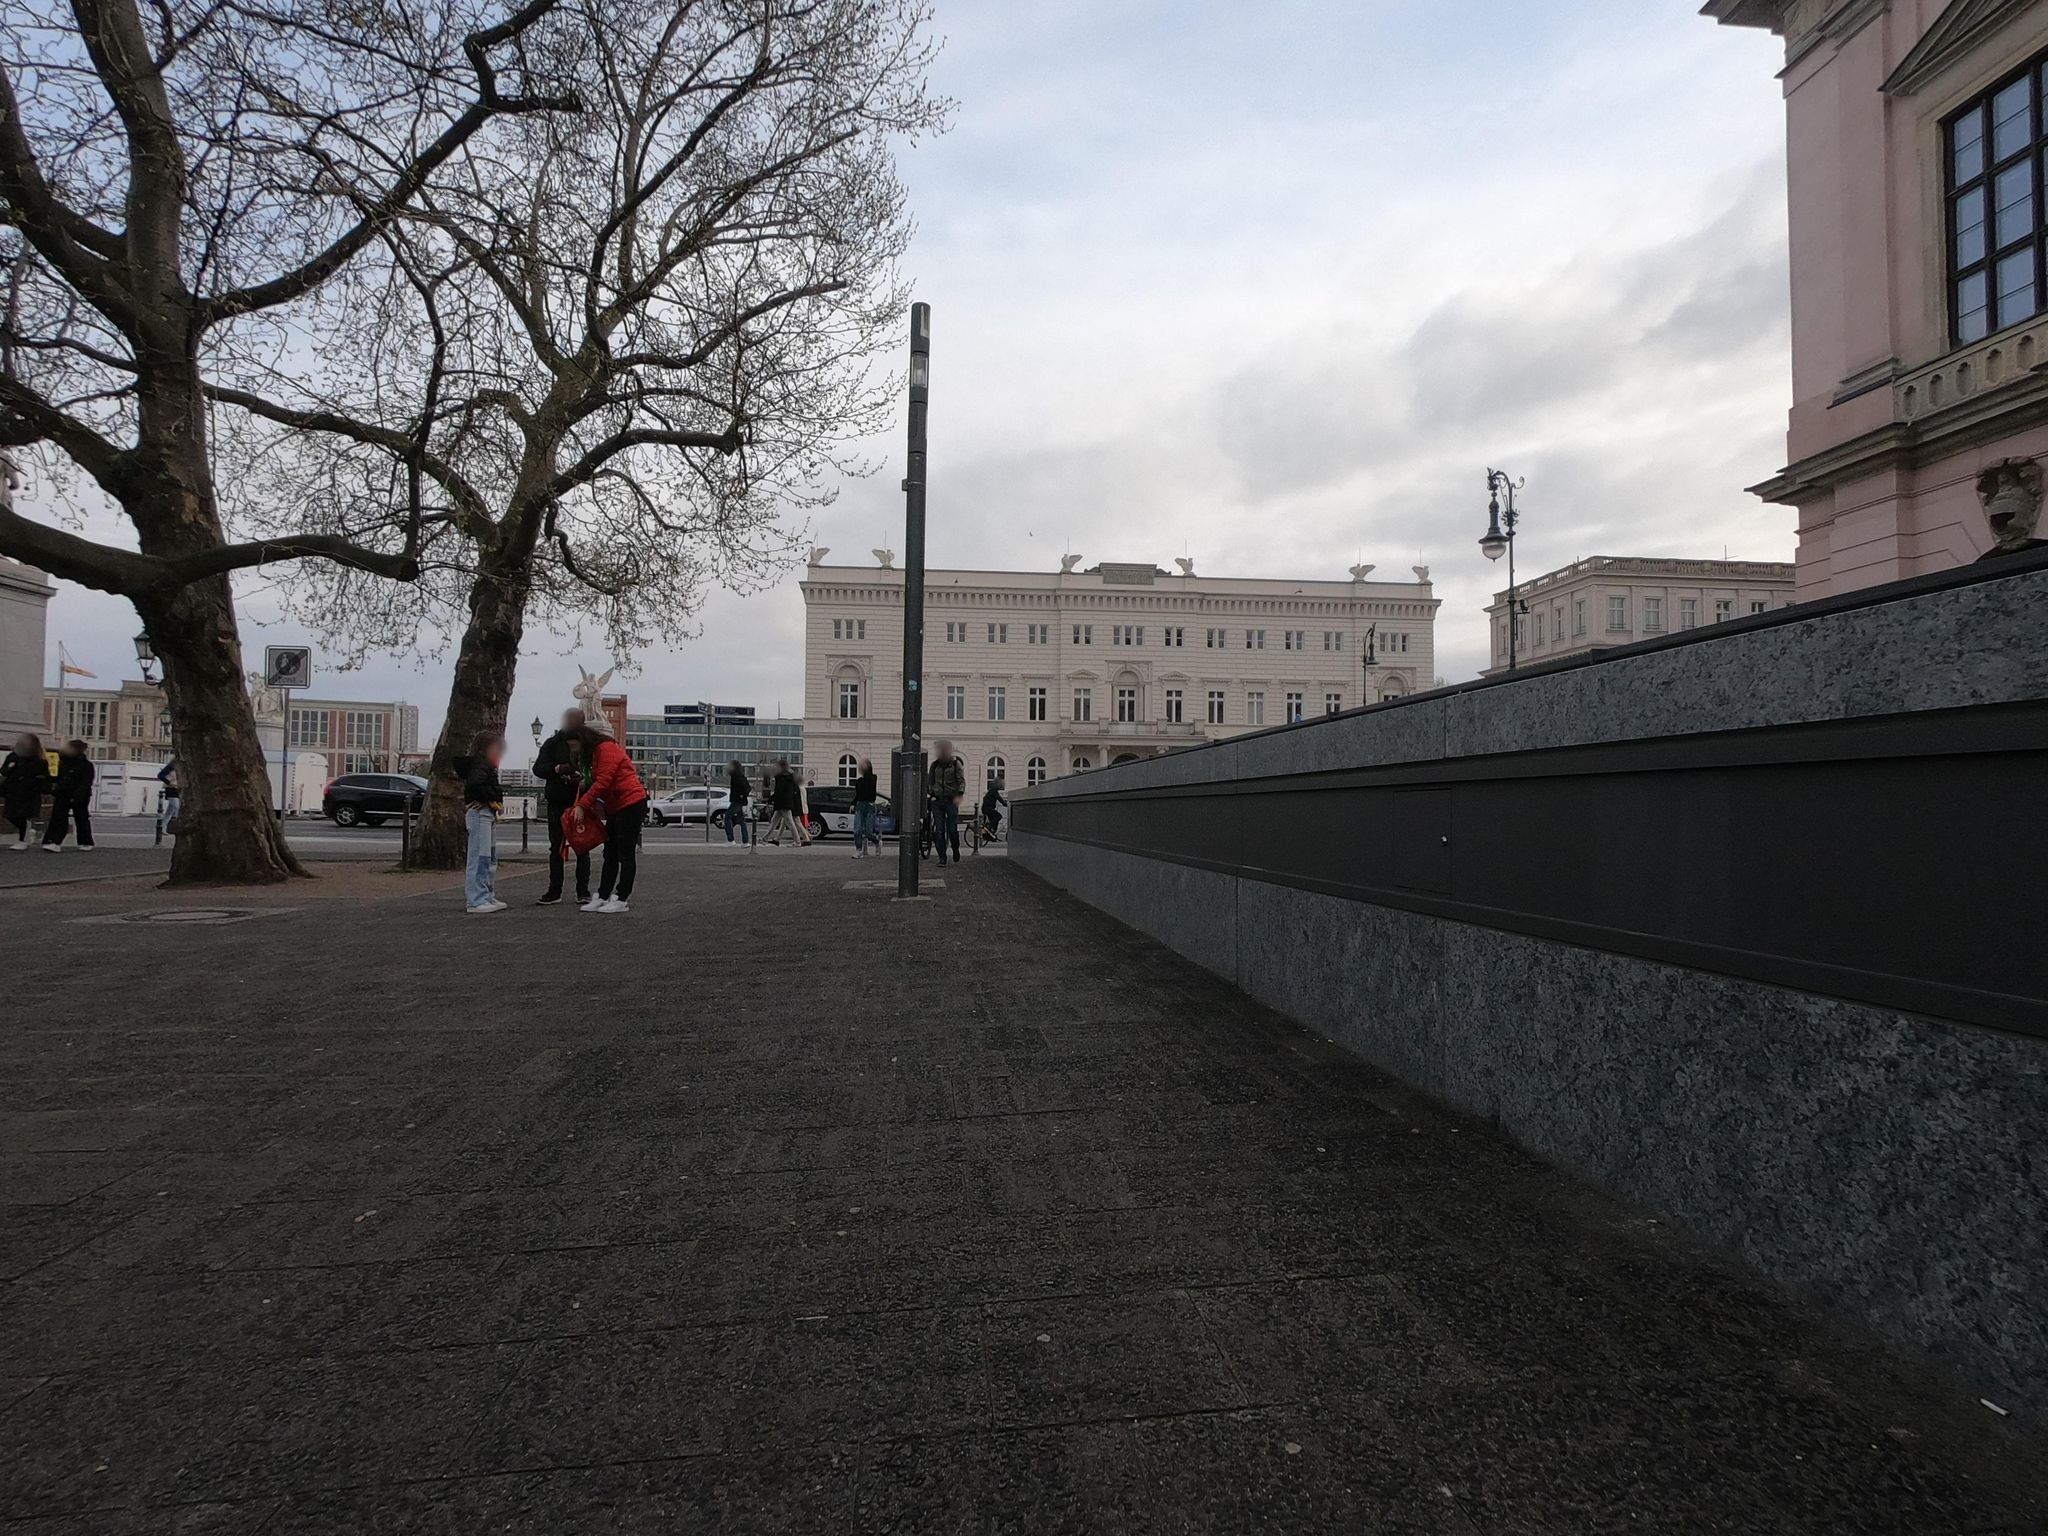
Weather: cloudy
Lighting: dusk/dawn
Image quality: good
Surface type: walking surface
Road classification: pedestrian
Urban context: urban centre
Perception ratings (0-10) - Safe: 4.77, Lively: 4.32, Beautiful: 8.64, Boring: 6.02, Depressing: 5.16, Wealthy: 8.31